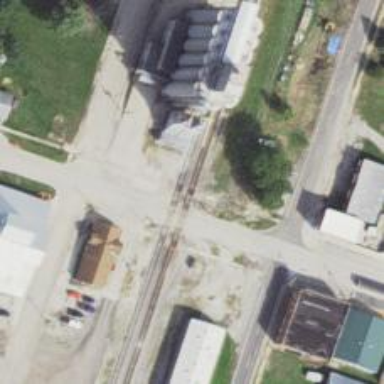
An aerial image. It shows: Railway crossing.